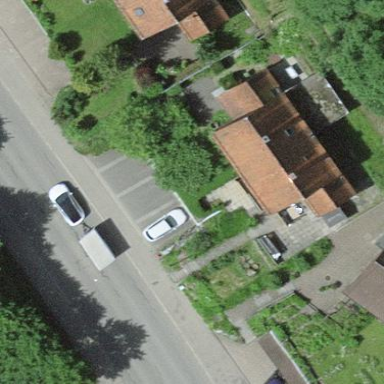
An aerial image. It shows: Group of garages.